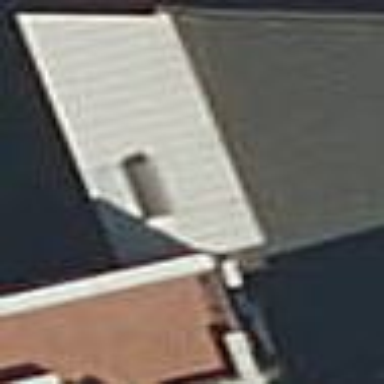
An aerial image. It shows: Part of building.